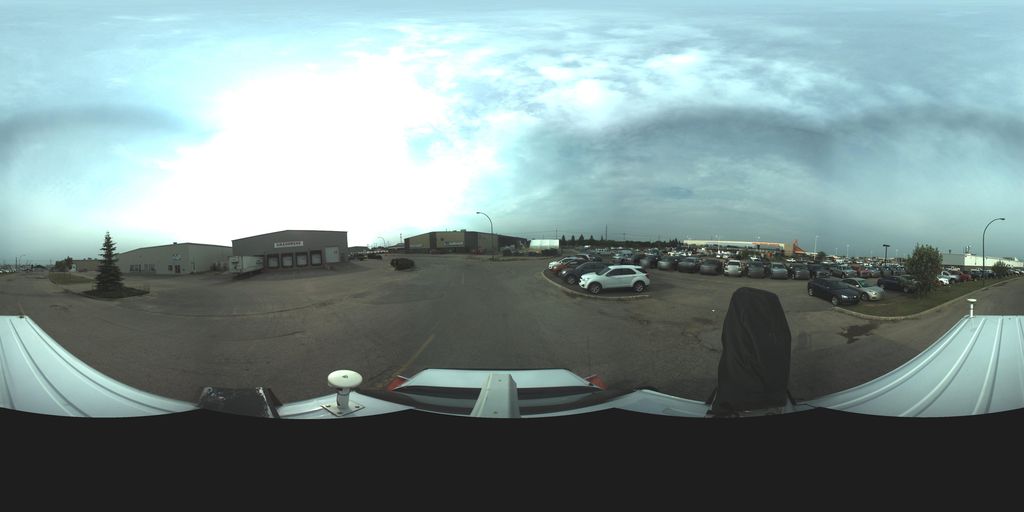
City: saskatoon